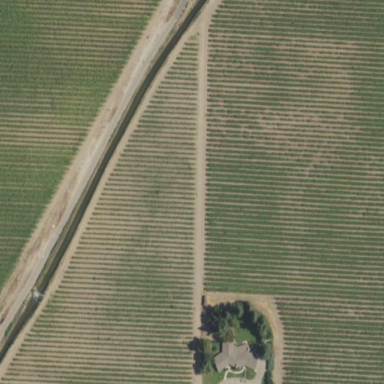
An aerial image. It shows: Beautiful vineyard in the countryside.